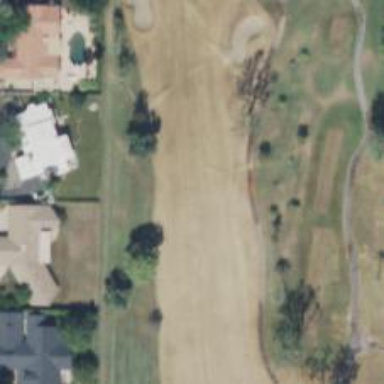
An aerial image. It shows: Golf hole.